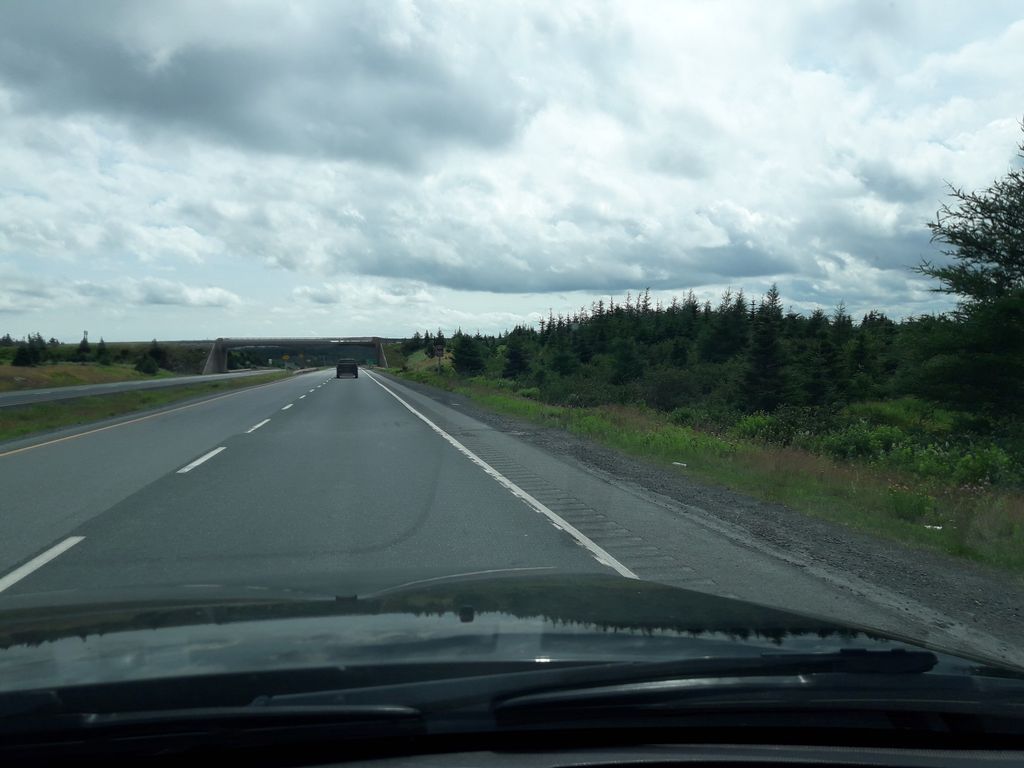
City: st_johns